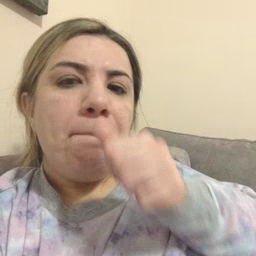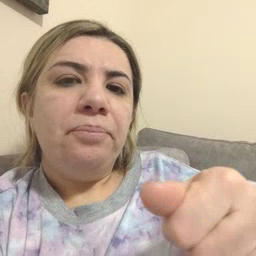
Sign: hide